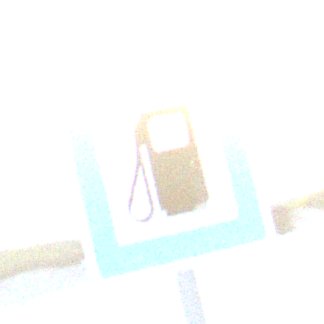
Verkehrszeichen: Tankstelle
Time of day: SunriseSunset
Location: Outdoor (Beach)
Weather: PartlyCloudy
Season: NotSpecified
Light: Natural